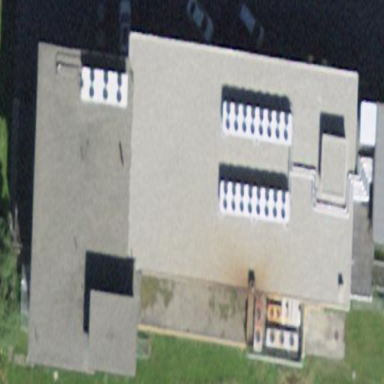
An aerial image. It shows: Building with flat roof.